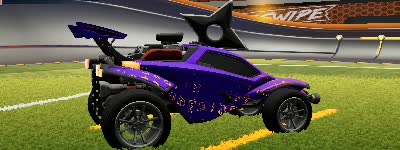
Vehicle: octane